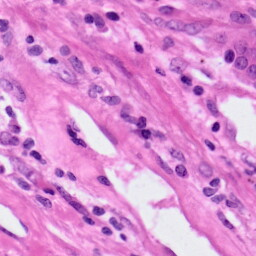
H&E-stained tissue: Lung